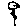
Label: flower